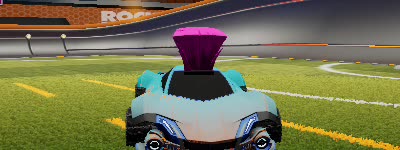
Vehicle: werewolf